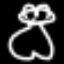
Label: frog